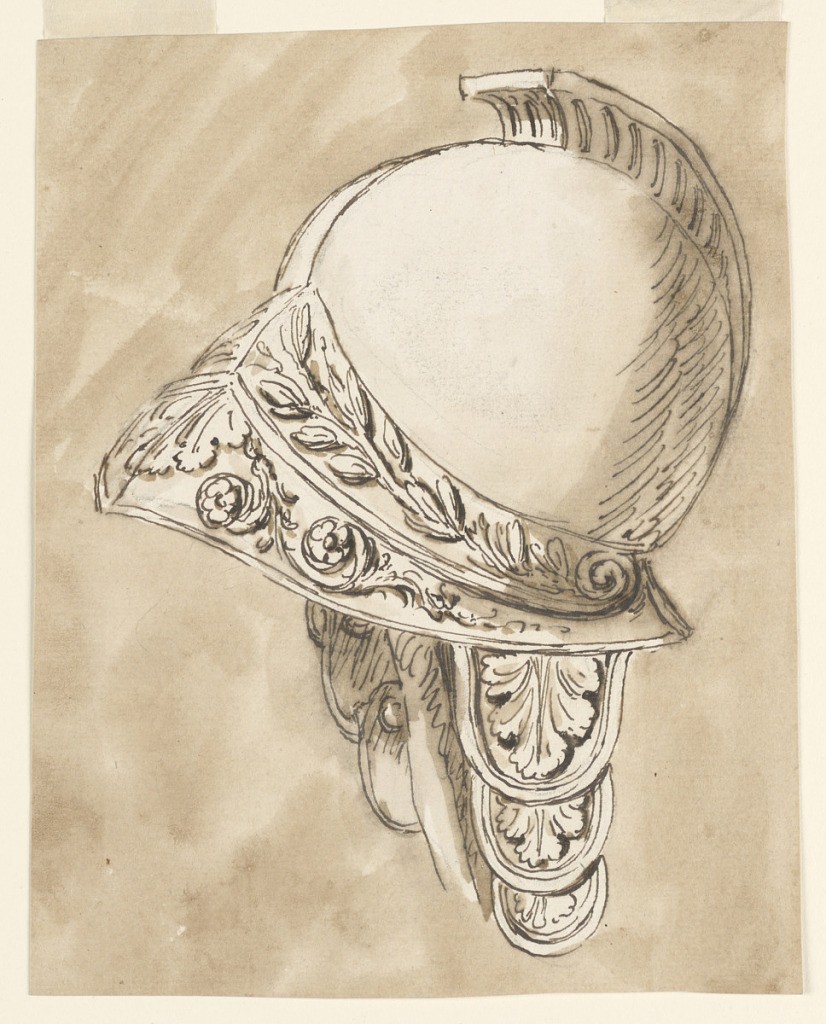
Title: Helmet
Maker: Giuseppe Barberi, Italian, 1746–1809
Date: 1746–1809
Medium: Pen and brown ink, brush and brown wash on off-white laid paper
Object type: Drawing
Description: Helmet.